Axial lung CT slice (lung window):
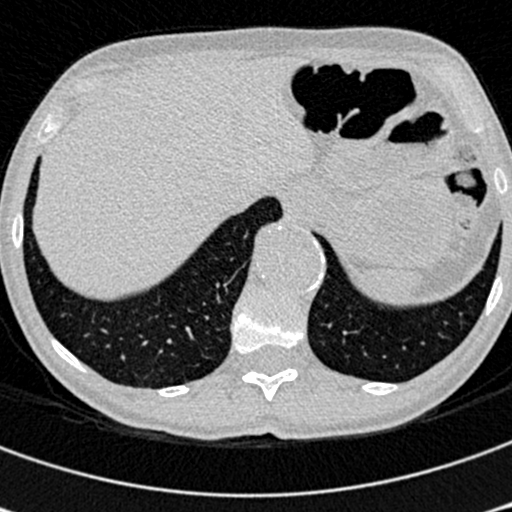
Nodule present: no